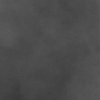
Label: dusty